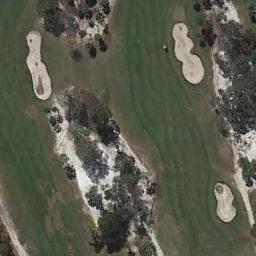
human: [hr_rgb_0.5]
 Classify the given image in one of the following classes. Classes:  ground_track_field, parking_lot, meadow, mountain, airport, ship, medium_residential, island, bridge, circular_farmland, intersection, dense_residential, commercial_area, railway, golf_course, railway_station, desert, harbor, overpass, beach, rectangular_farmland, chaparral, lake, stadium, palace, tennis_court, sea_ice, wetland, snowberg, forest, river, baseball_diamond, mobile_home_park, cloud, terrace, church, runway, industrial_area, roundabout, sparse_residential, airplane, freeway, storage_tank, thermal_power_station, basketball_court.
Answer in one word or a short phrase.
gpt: golf_course